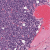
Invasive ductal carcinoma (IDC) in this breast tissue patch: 1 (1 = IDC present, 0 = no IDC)